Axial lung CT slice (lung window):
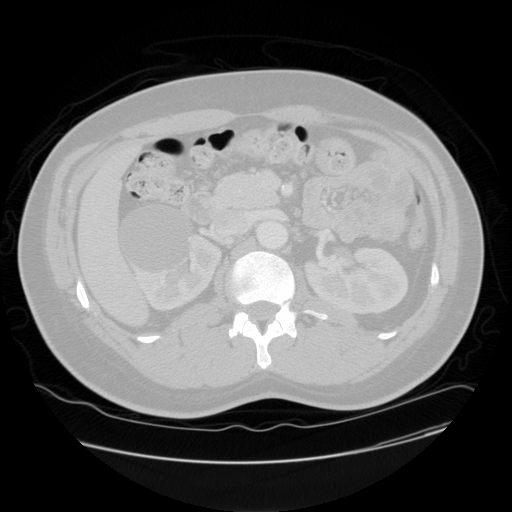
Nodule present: no